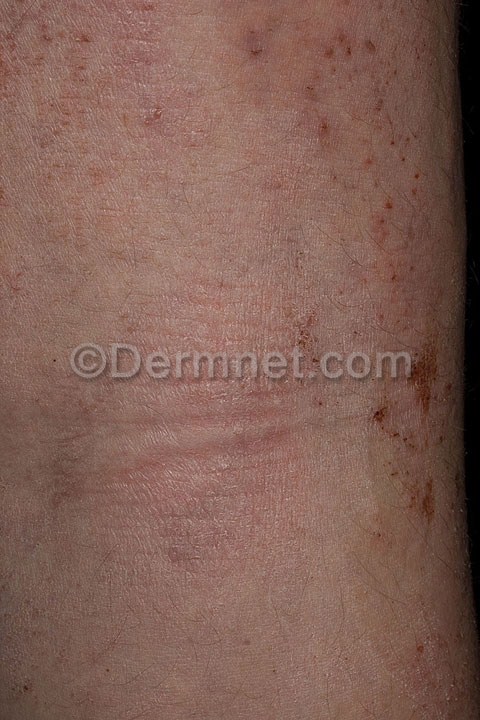
Disease: Atopic Dermatitis Photos